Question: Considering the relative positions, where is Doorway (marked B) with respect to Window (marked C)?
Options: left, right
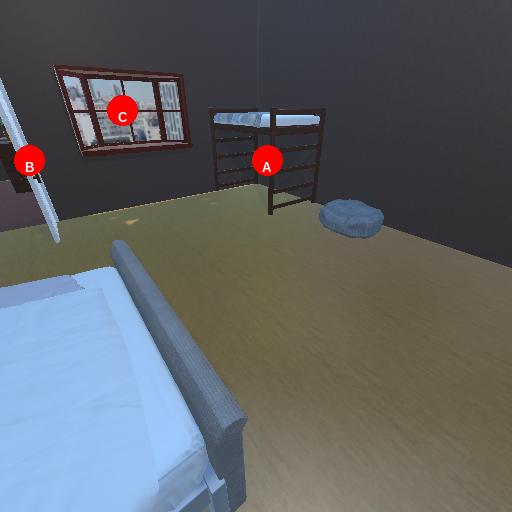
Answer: left